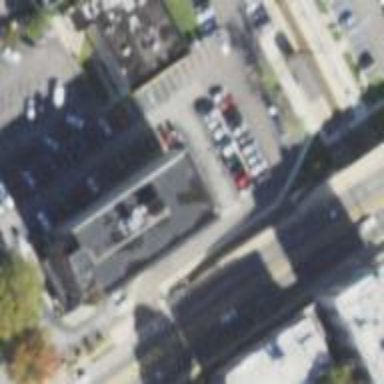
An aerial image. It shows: Office building.